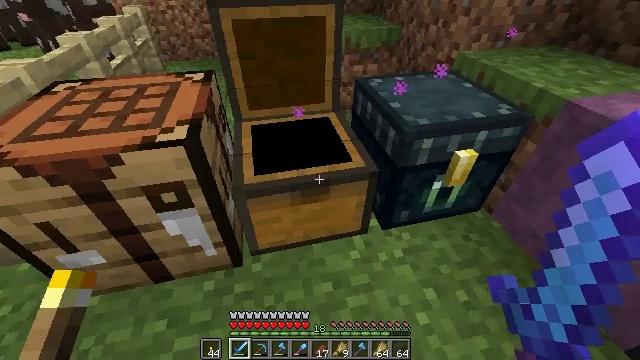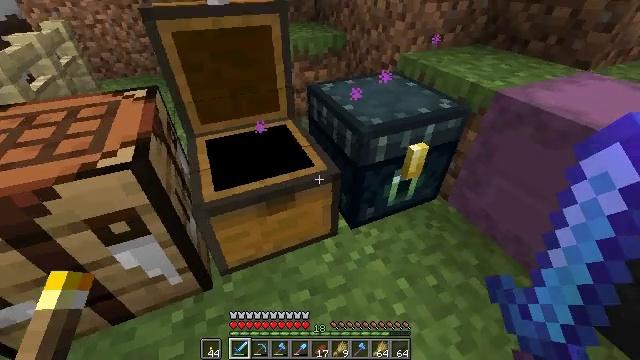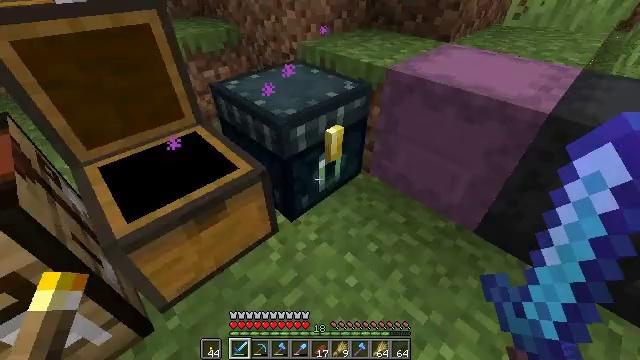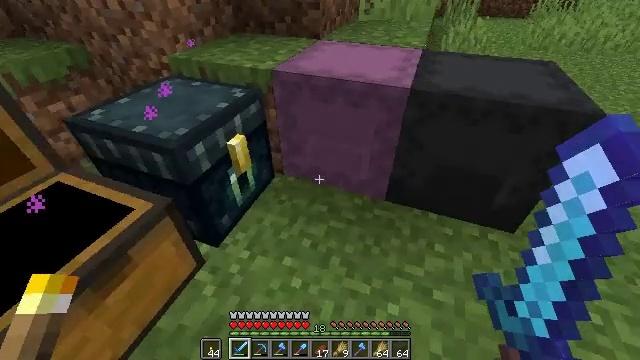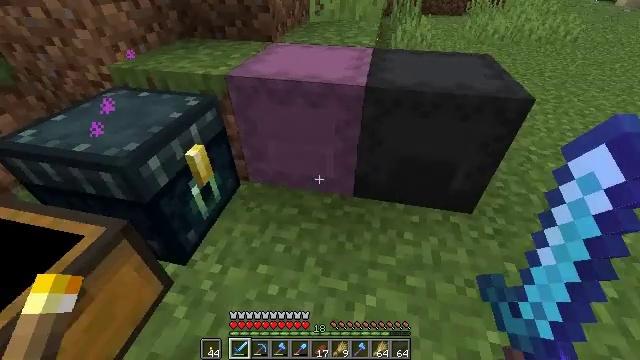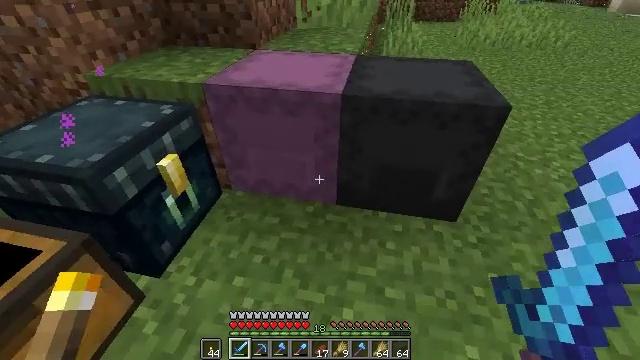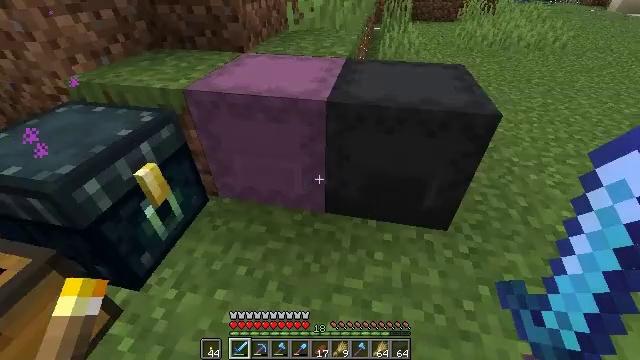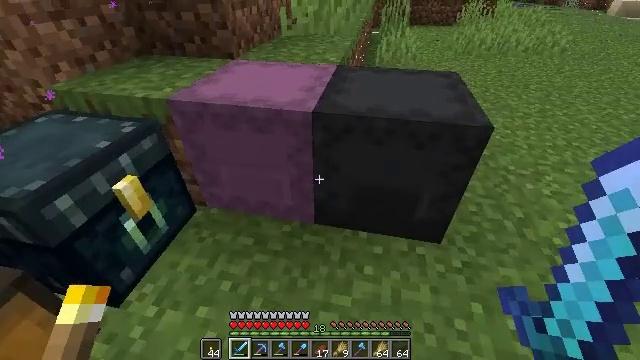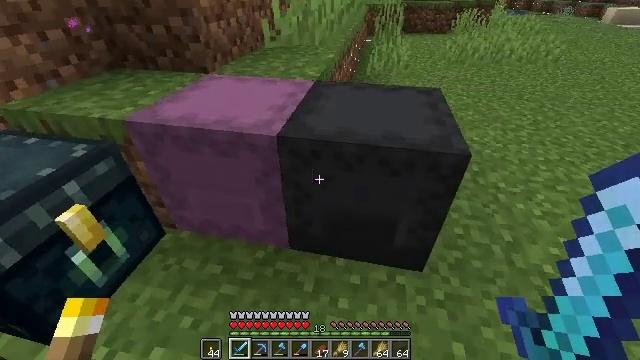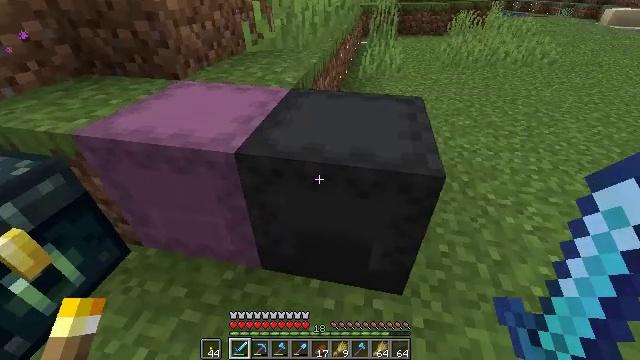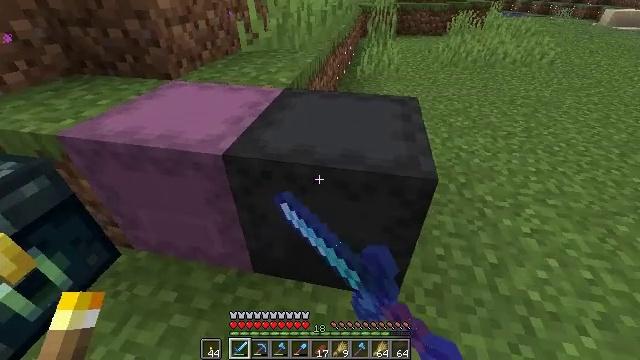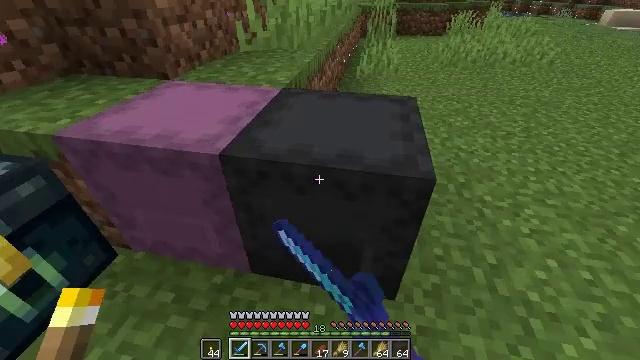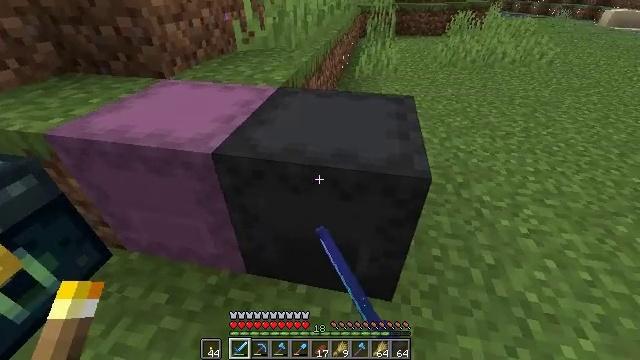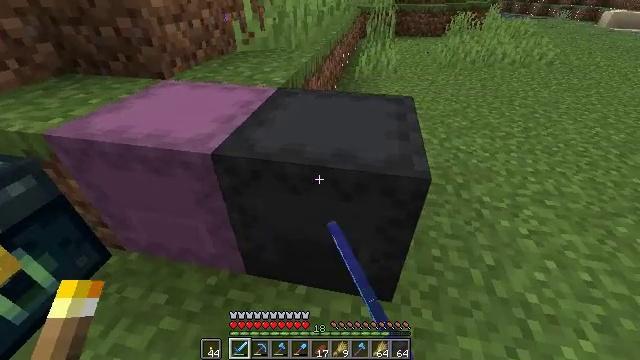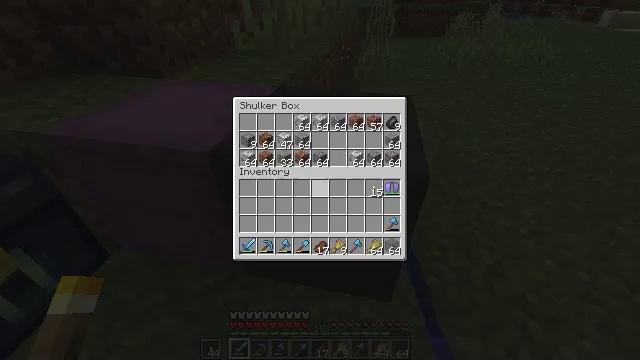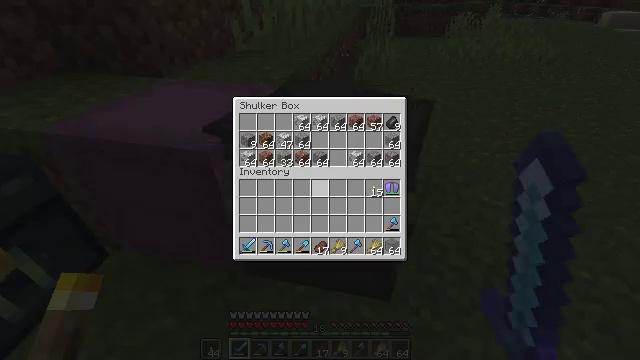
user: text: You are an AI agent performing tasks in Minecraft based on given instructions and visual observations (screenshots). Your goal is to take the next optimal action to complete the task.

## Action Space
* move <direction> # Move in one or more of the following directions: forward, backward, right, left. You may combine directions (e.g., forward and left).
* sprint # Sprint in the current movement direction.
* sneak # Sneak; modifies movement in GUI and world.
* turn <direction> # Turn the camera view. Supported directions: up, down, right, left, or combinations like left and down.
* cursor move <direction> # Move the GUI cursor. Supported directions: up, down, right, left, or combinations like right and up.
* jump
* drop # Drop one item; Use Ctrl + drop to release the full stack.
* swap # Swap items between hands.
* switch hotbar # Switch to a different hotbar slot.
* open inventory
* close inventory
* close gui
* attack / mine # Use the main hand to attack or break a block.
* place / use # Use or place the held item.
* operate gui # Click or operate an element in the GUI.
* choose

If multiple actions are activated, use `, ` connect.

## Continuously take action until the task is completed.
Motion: motion action
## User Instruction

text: Retrieve the shulker box into the inventory.
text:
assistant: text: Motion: turn right and up
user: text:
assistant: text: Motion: turn right and down
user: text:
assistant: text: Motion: turn right
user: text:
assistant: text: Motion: move right, turn right
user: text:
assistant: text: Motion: move forward and move right, turn up
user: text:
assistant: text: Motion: move forward and move right
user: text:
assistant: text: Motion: move forward and move right
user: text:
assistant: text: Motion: move forward and move right, turn up
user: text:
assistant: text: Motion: use / place
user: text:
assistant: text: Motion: use / place
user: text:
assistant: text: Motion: use / place
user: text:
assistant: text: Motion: no_op
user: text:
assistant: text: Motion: no_op
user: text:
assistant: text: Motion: no_op
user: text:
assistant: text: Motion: no_op
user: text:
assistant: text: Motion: no_op
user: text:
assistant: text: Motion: no_op
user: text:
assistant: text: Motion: no_op
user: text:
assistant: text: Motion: no_op
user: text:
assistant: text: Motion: no_op
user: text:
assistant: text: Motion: no_op
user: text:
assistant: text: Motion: no_op
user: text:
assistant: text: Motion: no_op
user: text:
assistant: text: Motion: no_op
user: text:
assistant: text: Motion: no_op
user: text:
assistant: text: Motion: no_op
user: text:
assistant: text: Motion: no_op
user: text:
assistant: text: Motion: no_op
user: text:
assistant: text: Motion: no_op
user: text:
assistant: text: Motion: turn left